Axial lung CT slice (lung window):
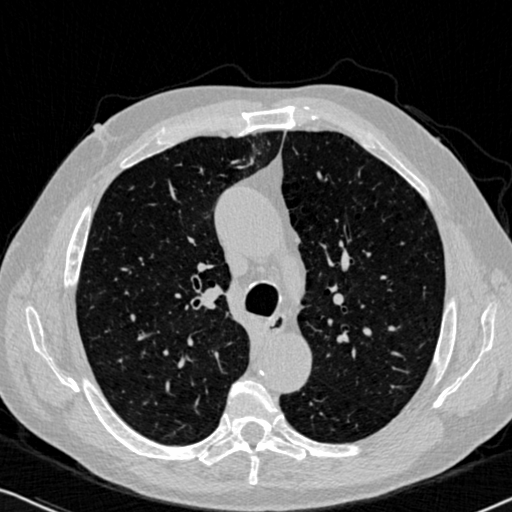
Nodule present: no